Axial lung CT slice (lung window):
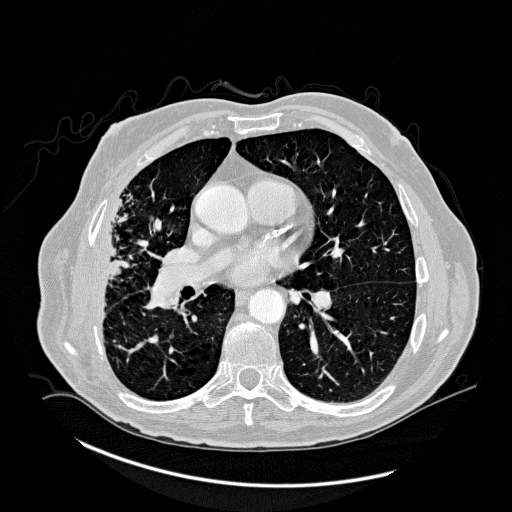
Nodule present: no